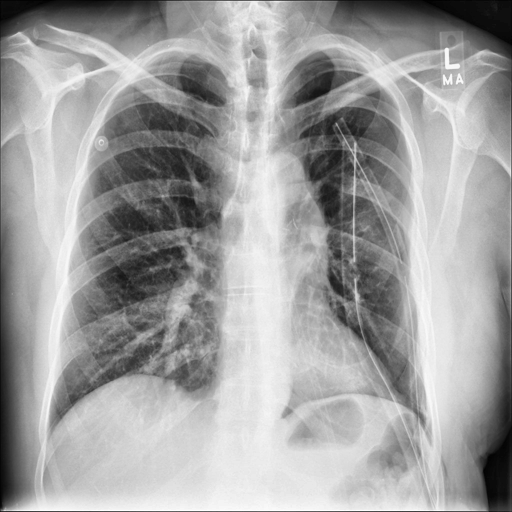
Finding: NORMAL